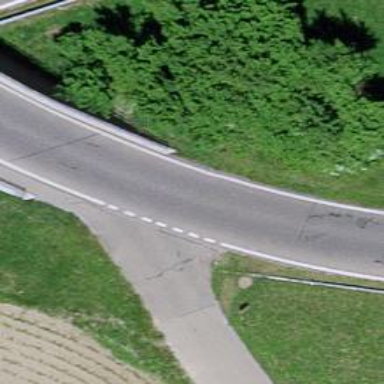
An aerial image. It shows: Primary link highway with asphalt surface.